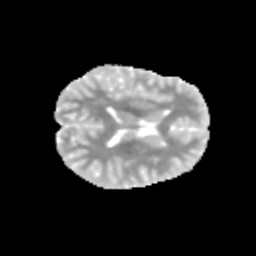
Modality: MD
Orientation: axial
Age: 9
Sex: female
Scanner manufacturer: siemens
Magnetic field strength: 3 T
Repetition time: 3.8 s
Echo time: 0.07 s